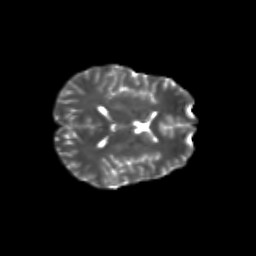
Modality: T2w
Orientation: axial
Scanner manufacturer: siemens
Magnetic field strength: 3 T
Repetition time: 9.2 s
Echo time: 0.084 s